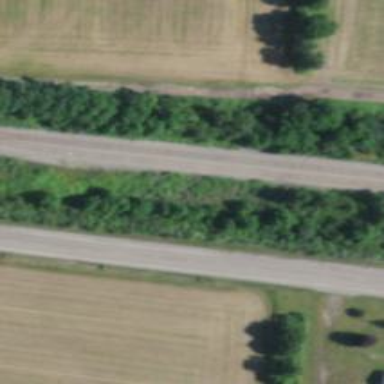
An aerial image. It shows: Disused railway.